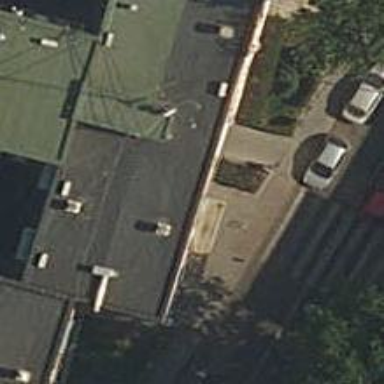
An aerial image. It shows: Pub.